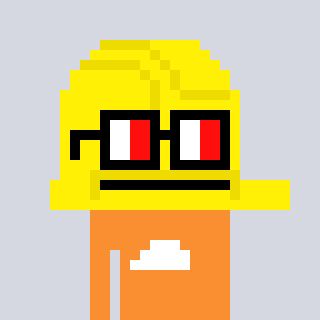
a pixel art character with square glasses with black frames and red eyes, a construction helmet-shaped head and a orange-colored body on a cool background